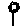
Label: flower